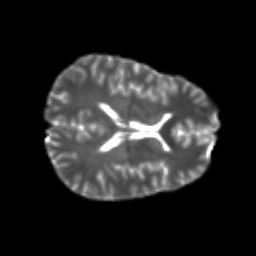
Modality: T2w
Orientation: axial
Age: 25
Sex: male
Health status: healthy
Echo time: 0.074 s